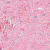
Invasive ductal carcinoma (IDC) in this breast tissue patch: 0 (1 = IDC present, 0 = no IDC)